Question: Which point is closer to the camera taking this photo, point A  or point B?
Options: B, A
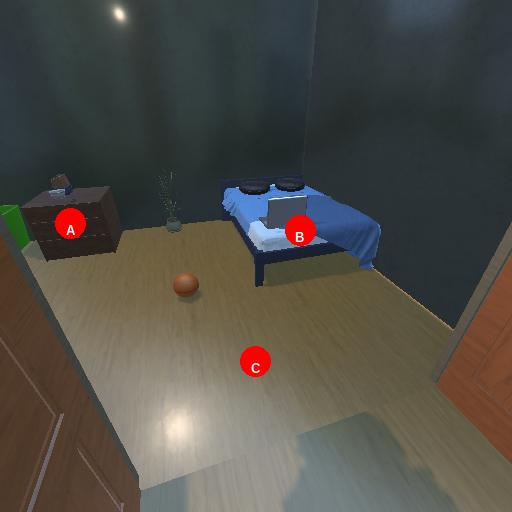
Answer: B